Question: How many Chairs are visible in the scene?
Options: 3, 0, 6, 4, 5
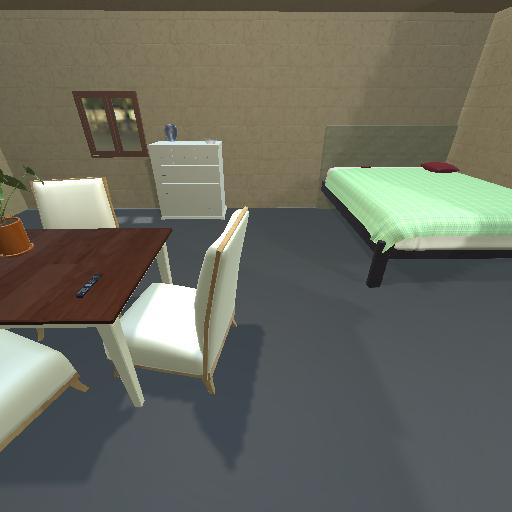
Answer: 3